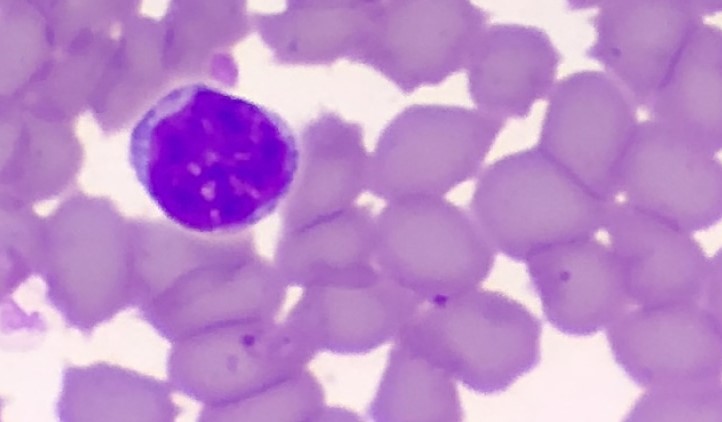
White blood cell type: Lymphocyte